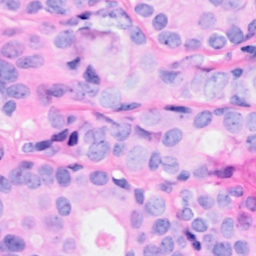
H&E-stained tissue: Breast